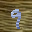
Label: 9